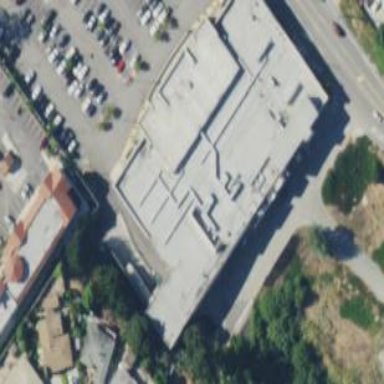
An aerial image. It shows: Building that houses supermarket.